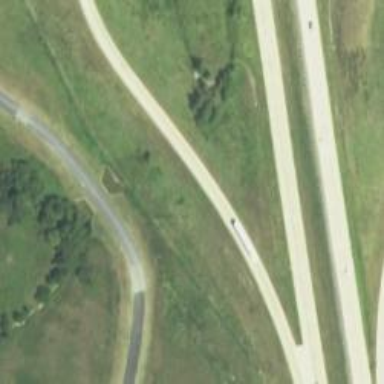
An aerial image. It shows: Trunk link highway.